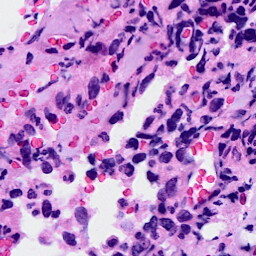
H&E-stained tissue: Breast